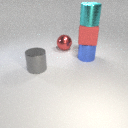
large red rubber cube below large cyan metal cylinder